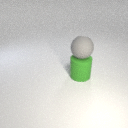
large gray rubber sphere above large green rubber cylinder